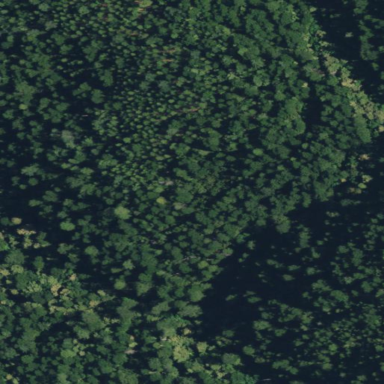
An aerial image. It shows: Wet meadow with wooded vegetation.